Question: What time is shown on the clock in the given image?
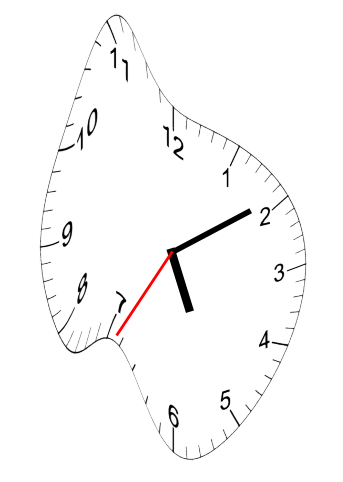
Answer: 05:09:35